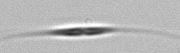
Label: Cylindrotheca